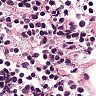
Metastatic tissue present: no